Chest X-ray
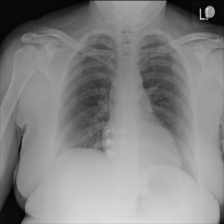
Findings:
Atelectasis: negative
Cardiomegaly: negative
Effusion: negative
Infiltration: negative
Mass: negative
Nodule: negative
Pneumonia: negative
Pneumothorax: negative
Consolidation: negative
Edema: negative
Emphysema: negative
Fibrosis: negative
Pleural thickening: negative
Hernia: negative